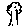
Label: tree